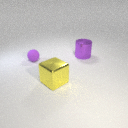
large yellow metal cube in front of small purple rubber sphere